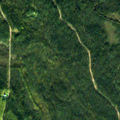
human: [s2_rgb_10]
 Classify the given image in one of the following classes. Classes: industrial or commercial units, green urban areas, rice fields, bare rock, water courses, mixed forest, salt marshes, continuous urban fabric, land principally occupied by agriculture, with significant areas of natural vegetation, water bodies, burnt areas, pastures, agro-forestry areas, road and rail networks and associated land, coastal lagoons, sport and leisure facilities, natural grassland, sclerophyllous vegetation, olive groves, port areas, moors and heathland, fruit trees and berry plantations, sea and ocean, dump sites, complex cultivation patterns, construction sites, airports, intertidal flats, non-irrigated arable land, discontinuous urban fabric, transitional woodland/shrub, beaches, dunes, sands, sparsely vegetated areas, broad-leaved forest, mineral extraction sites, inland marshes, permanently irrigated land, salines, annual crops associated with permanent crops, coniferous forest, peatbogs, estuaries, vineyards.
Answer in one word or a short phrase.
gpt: coniferous forest